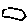
Label: hexagon